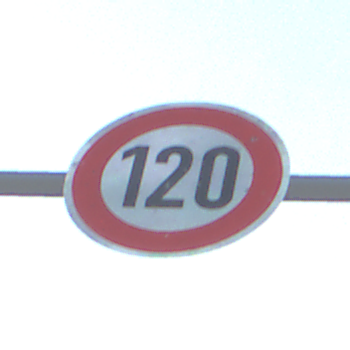
Verkehrszeichen: Geschwindigkeit120
Umgebung: Outdoor, Suburban
Tageszeit: MorningAfternoon
Wetter: PartlyCloudy
Licht: Natural
Jahreszeit: NotSpecified
Kontrast: HighContrast